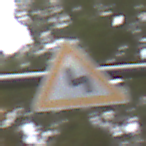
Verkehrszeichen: DoppelkurveZunaechstLinks
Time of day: Midday
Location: Outdoor (Nature)
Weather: Overcast
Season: Autumn
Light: Natural